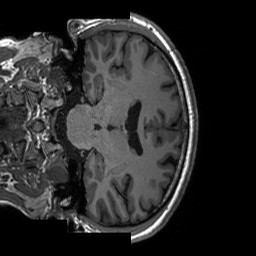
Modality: T1w
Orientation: coronal
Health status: ill
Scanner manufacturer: siemens
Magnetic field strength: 3 T
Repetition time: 2.3 s
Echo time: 0.00226 s